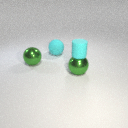
large green metal sphere to the right of large green metal sphere